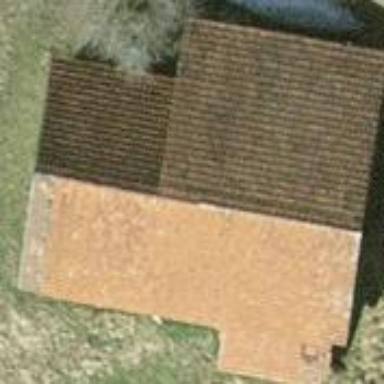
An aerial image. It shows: Shed building.